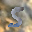
Label: 5